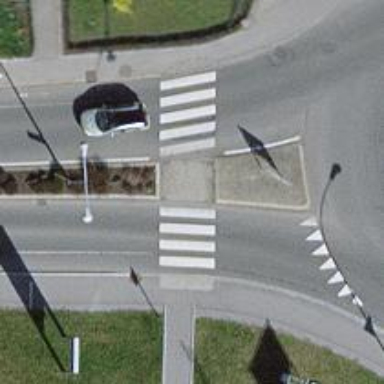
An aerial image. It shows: Uncontrolled zebra crossing with white markings.